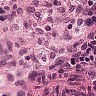
Metastatic tissue present: no